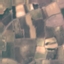
Land use / land cover class: PermanentCrop